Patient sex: M
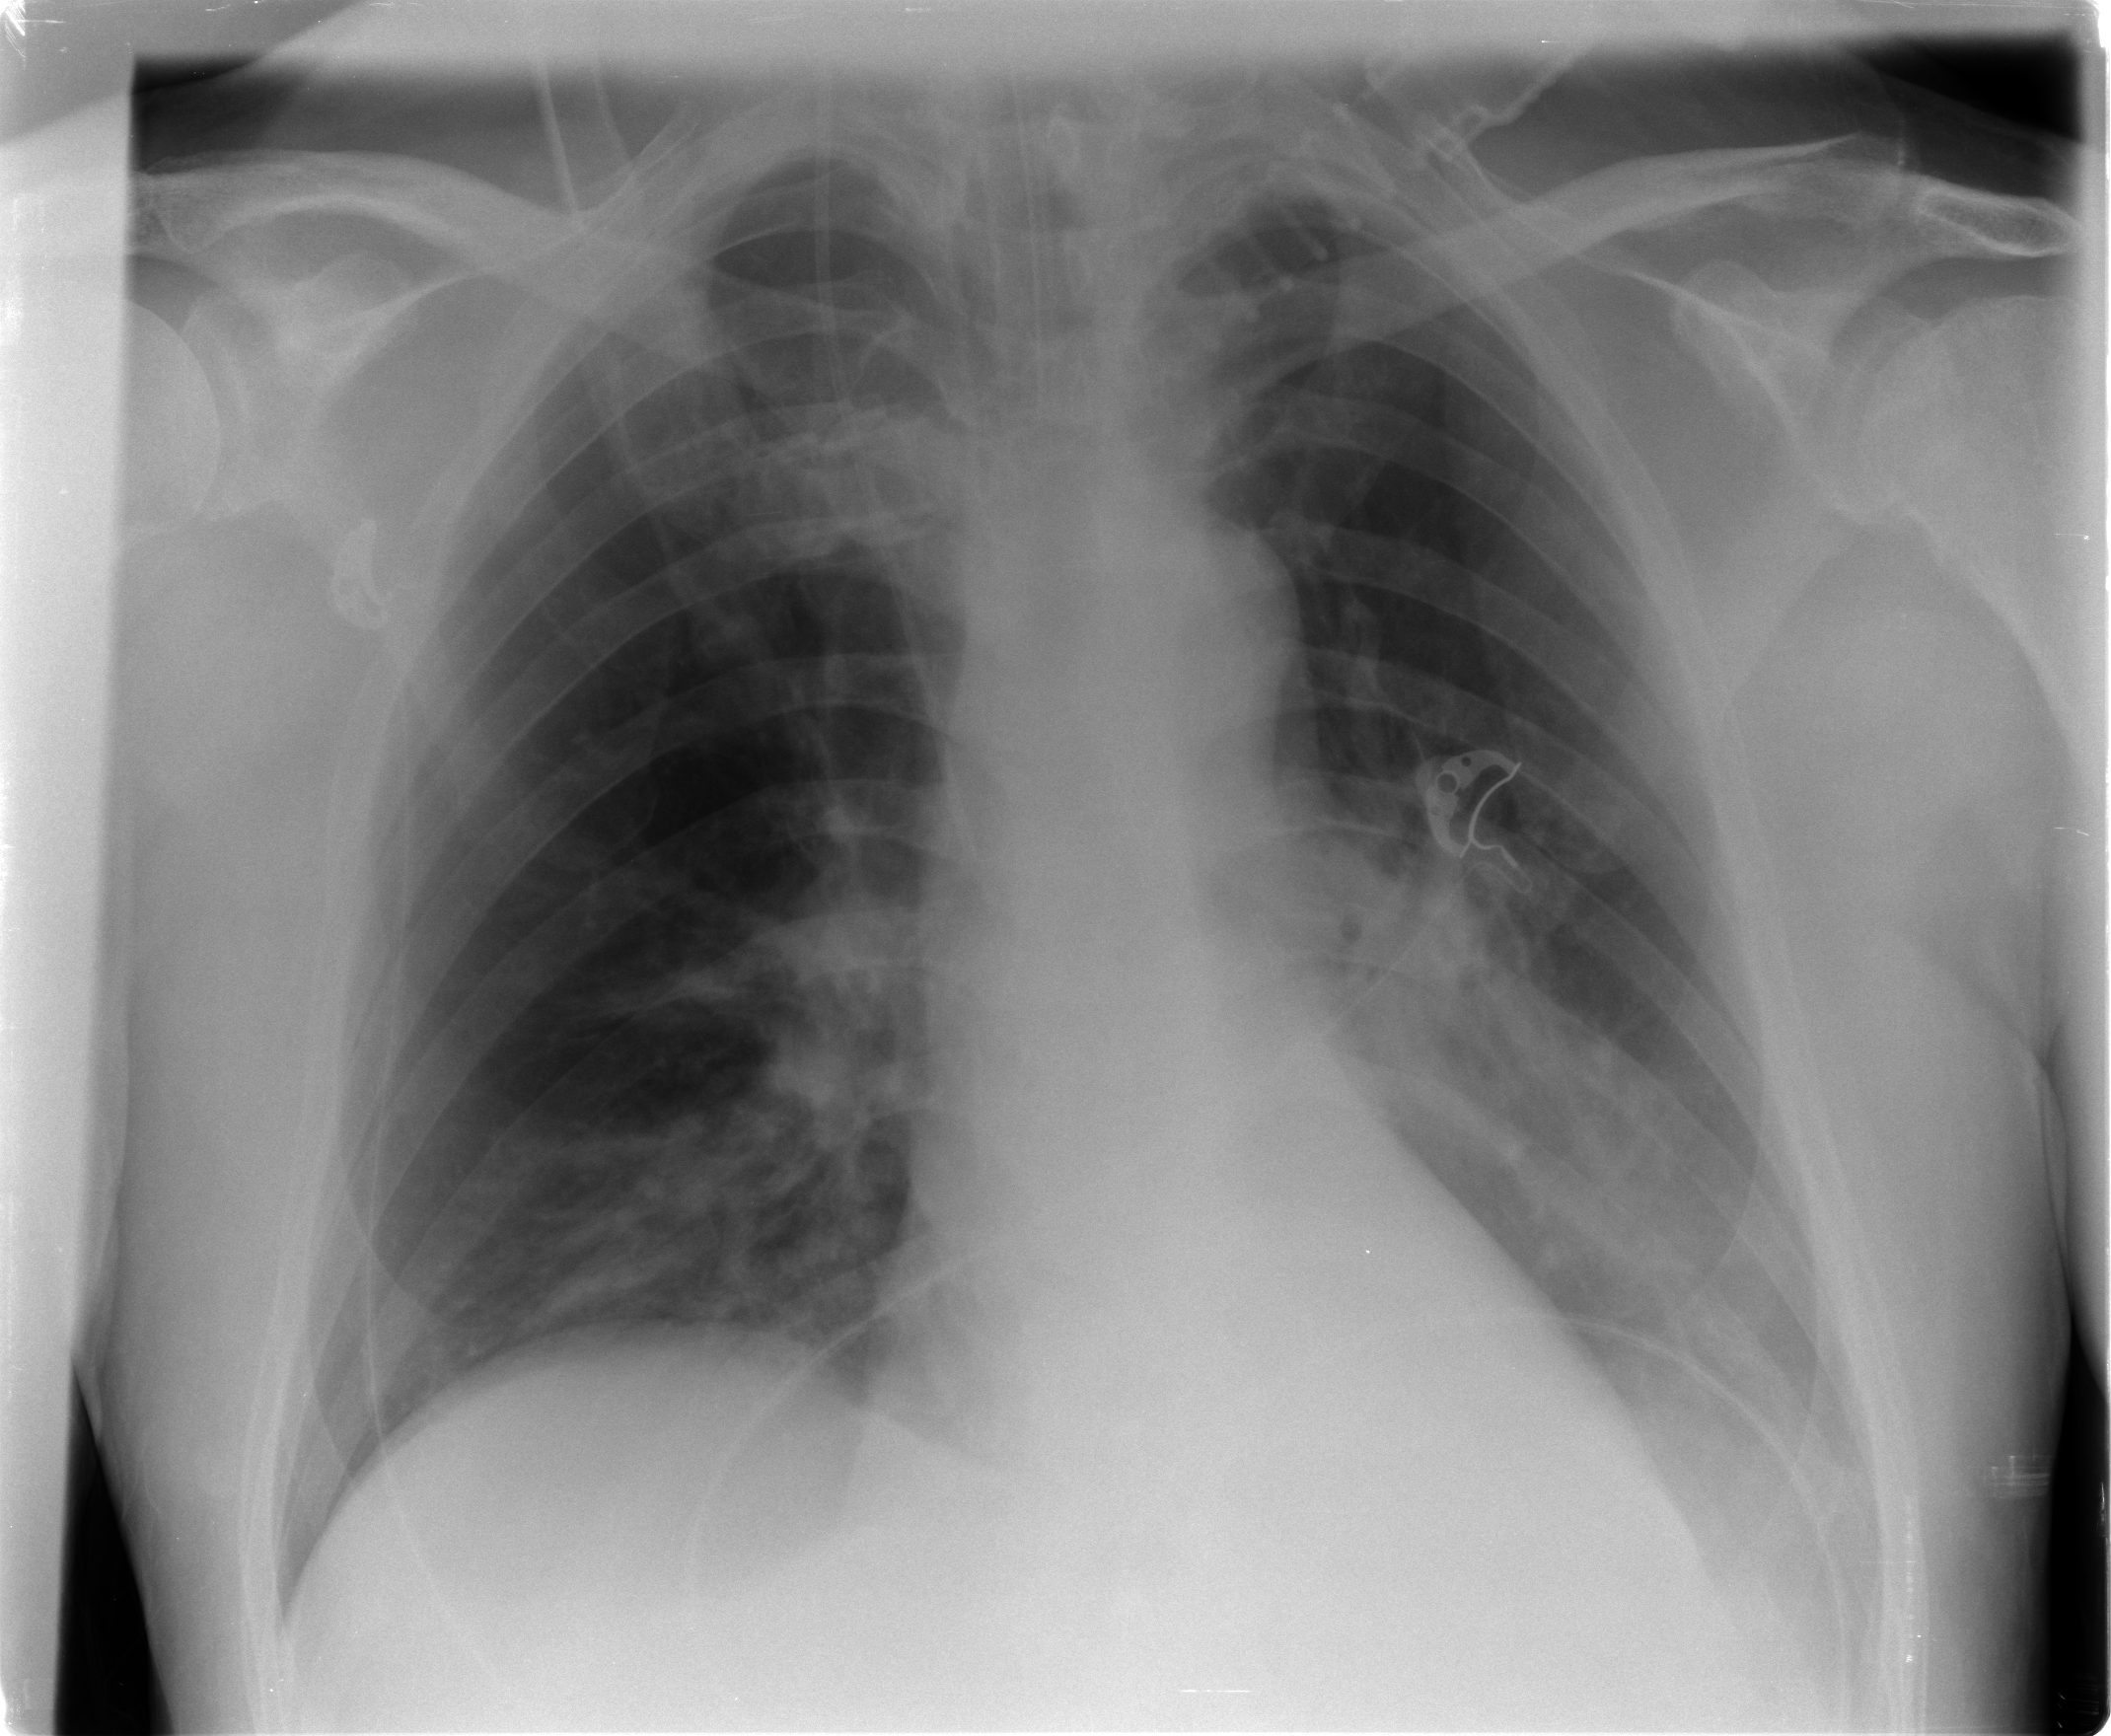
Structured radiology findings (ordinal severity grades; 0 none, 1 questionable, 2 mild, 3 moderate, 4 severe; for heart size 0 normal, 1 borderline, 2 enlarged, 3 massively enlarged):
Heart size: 0
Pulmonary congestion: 0
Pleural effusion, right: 0
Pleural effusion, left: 2
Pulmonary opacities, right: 0
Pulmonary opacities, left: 1
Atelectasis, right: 0
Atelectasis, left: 2